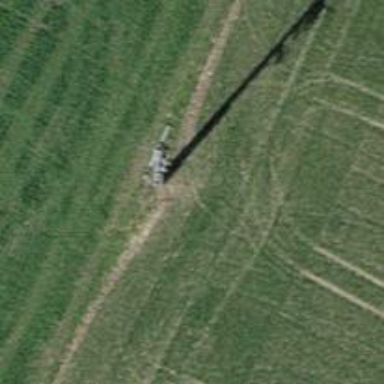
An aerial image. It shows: Concrete power pole.